Field crop: tomato
Growth stage: 1
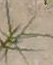
Species: cyperus